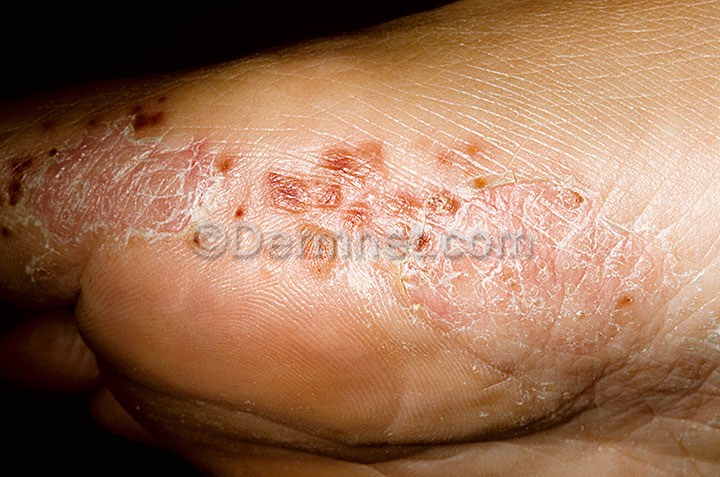
Disease: Eczema Photos